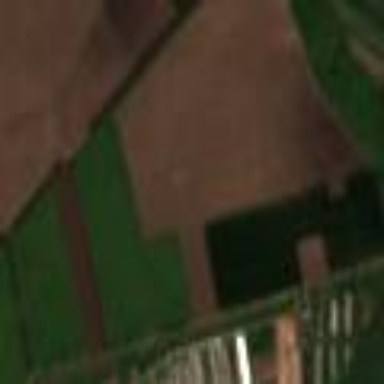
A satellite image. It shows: View of farmland.